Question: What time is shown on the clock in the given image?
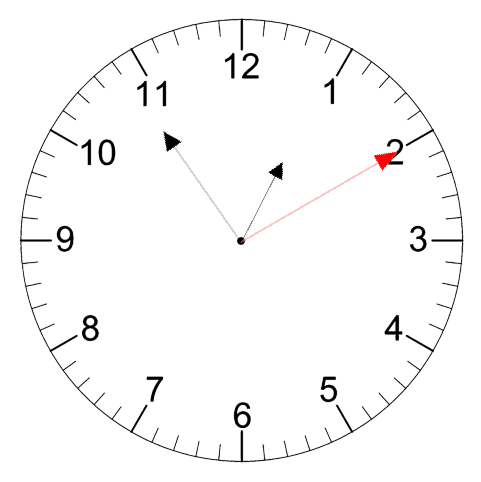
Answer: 12:54:10